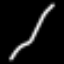
Label: line